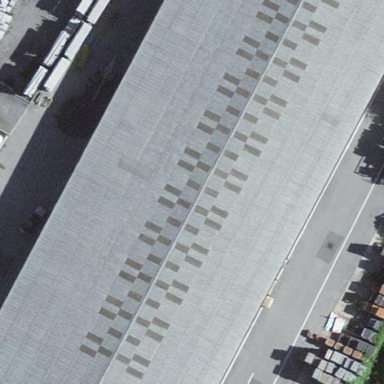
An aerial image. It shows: Industrial building.